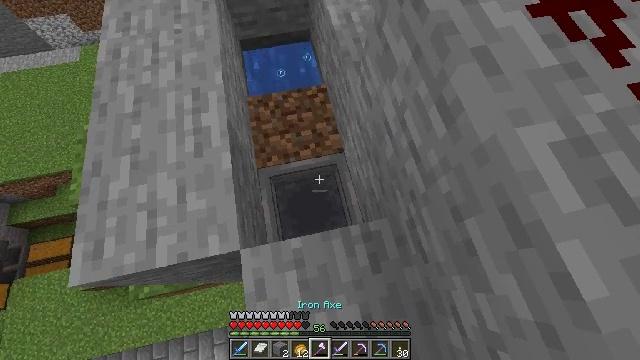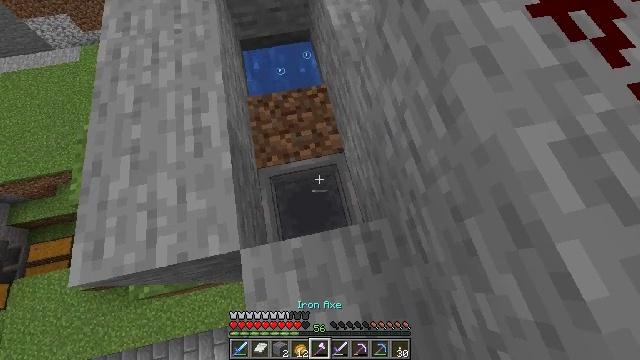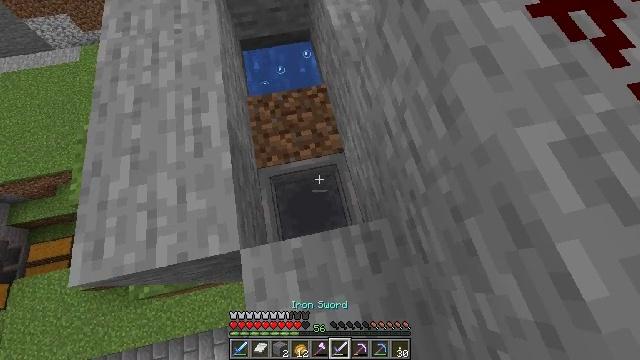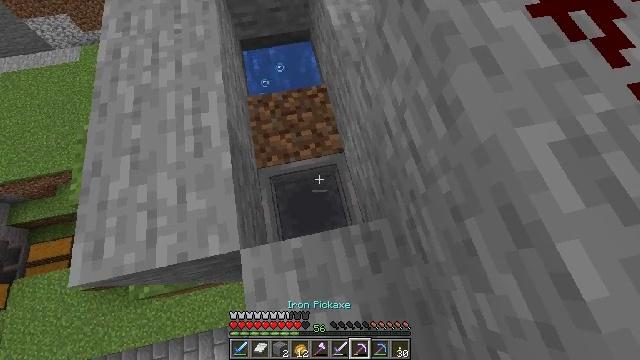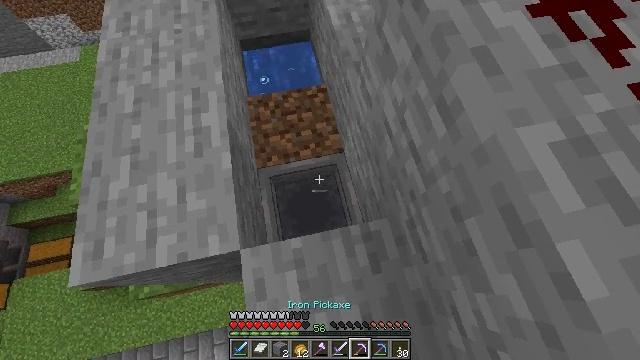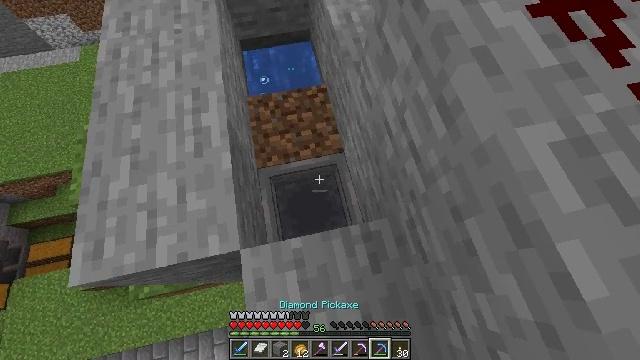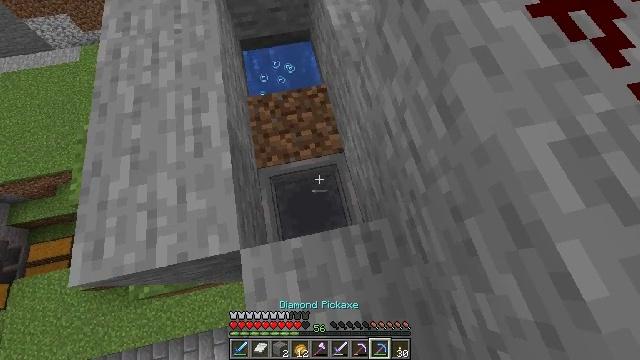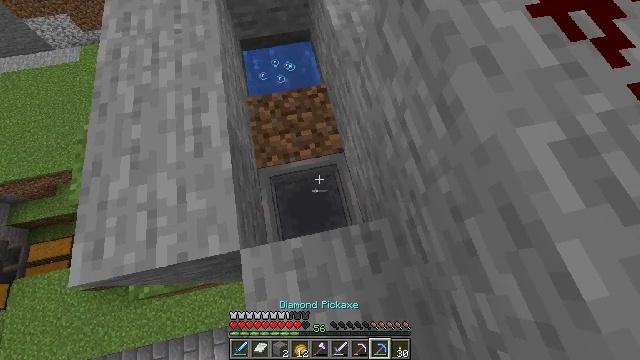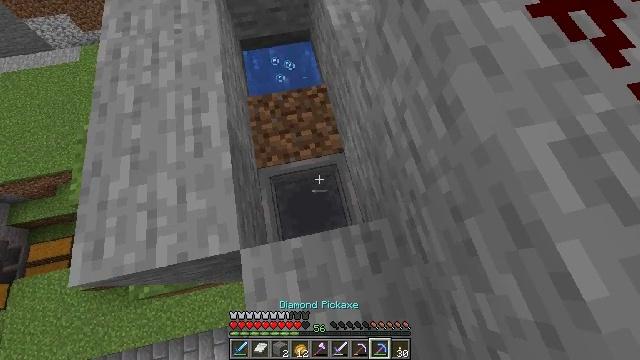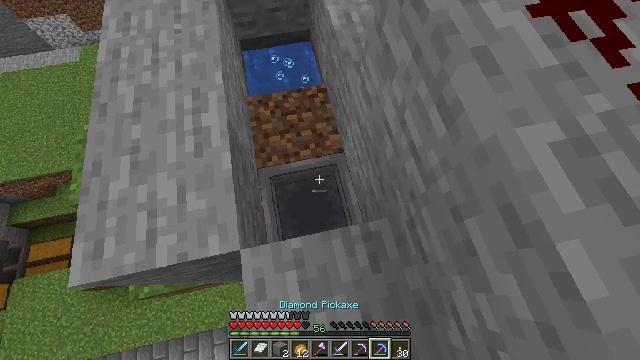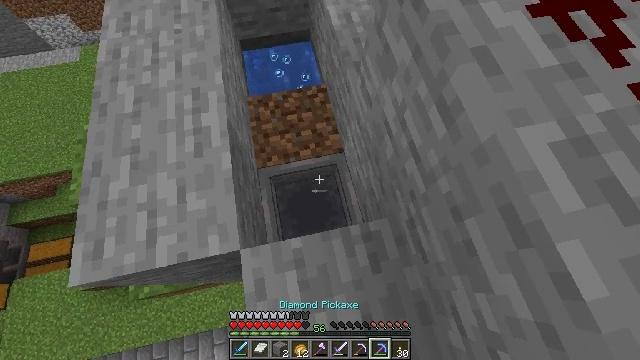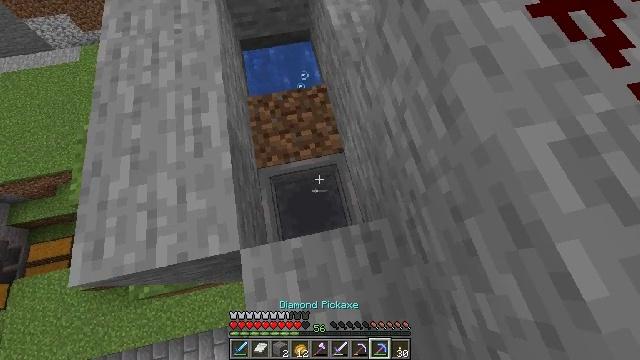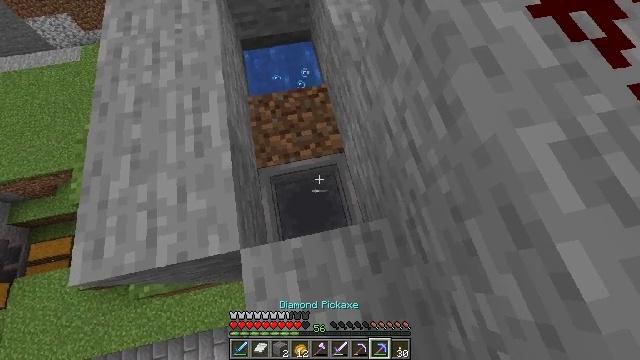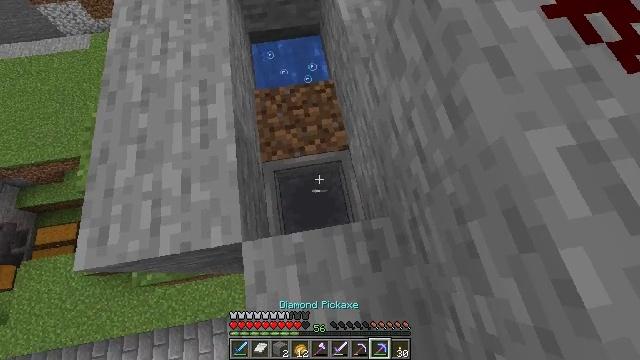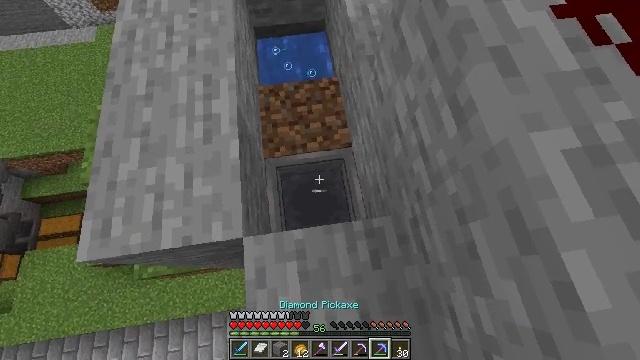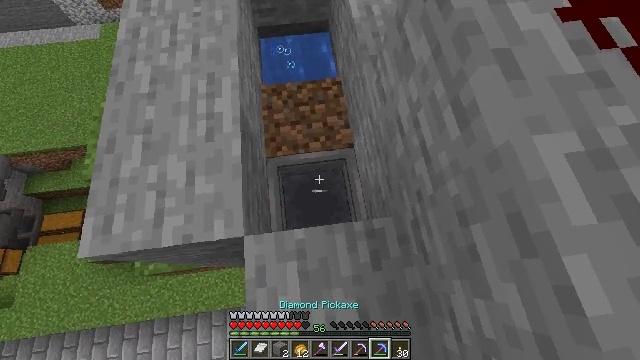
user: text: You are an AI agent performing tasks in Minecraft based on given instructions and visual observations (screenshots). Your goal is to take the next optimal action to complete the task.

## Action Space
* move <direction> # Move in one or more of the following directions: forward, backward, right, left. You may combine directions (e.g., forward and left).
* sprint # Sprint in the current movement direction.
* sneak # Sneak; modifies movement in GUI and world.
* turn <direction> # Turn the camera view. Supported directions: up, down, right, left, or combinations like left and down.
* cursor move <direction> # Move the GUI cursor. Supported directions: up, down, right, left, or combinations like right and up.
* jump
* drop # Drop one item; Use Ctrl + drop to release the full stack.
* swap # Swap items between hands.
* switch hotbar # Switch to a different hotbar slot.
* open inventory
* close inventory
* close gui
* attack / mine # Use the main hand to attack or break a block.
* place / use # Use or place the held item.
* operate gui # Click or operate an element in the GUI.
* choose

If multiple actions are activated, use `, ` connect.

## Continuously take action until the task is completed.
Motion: motion action
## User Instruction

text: Harvest the hopper from its place.
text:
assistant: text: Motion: no_op
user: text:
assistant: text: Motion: no_op
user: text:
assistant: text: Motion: no_op
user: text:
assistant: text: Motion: no_op
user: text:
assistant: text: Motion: no_op
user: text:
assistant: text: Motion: no_op
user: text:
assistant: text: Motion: no_op
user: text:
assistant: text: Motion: no_op
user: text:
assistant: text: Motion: no_op
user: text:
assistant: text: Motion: no_op
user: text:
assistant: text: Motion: no_op
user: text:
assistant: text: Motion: no_op
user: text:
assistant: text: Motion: turn left
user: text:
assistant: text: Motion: turn left
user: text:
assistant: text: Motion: no_op
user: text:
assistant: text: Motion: no_op
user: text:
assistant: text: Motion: no_op
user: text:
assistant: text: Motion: no_op
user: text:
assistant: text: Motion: move forward
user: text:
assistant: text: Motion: move forward, turn down
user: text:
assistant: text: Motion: move forward, turn down
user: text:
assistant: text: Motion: move forward, turn down
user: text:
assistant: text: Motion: turn down
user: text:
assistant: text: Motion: turn down
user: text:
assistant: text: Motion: turn down
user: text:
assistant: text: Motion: turn down
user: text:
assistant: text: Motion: turn right and down
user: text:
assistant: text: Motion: turn right and down
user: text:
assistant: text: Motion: turn right and down
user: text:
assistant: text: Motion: turn right and down